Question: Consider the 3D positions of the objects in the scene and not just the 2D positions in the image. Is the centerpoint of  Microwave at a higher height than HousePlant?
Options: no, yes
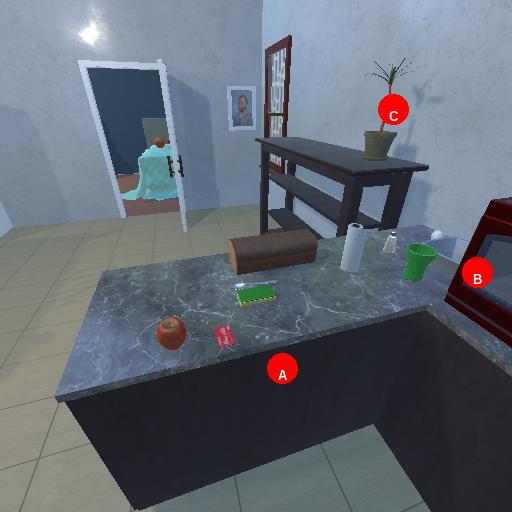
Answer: no